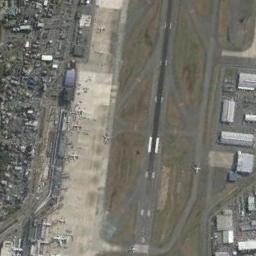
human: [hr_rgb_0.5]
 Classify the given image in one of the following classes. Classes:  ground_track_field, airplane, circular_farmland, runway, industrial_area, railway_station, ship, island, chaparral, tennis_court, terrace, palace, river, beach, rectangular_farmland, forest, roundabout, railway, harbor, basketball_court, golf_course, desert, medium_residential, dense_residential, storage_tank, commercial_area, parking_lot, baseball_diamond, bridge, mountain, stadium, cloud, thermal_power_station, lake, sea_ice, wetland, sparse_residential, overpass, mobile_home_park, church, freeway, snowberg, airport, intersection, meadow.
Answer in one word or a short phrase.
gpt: airport